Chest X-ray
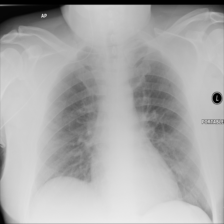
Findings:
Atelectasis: negative
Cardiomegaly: negative
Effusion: negative
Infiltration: negative
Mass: negative
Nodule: negative
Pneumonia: negative
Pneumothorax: negative
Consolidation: negative
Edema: negative
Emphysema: negative
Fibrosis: negative
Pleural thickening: negative
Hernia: negative